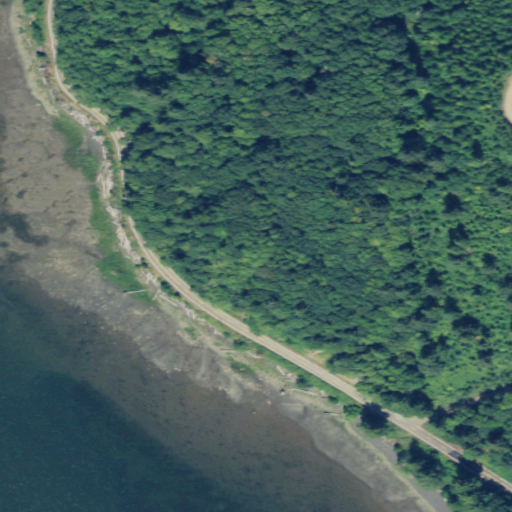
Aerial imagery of cliff(s) in Washington named Yellow Bluff containing deciduous forest, open water, mixed forest, open development, herbaceous wetlands, low intensity development, evergreen forest, and barren land